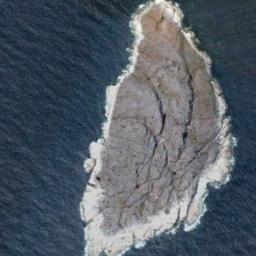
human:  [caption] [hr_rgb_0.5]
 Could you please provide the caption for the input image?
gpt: The irregularly shaped yellow-brown island is surrounded by blue sea water with a white sand beach .

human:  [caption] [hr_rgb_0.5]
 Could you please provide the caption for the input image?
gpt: The stone island without vegetation is surrounded by deep blue waters .

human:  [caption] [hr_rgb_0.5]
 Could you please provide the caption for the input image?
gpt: The land on the island is uneven .

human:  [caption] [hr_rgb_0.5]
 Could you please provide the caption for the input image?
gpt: The island on the left is several times as large as the island on the right .

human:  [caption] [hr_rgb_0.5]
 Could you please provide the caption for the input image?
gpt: The brown and white island is on a blue sea .